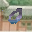
Label: 0